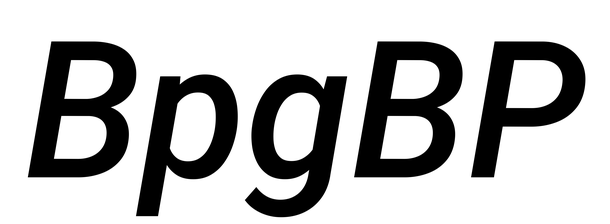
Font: Roboto-Italic_Medium_Italic